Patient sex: F
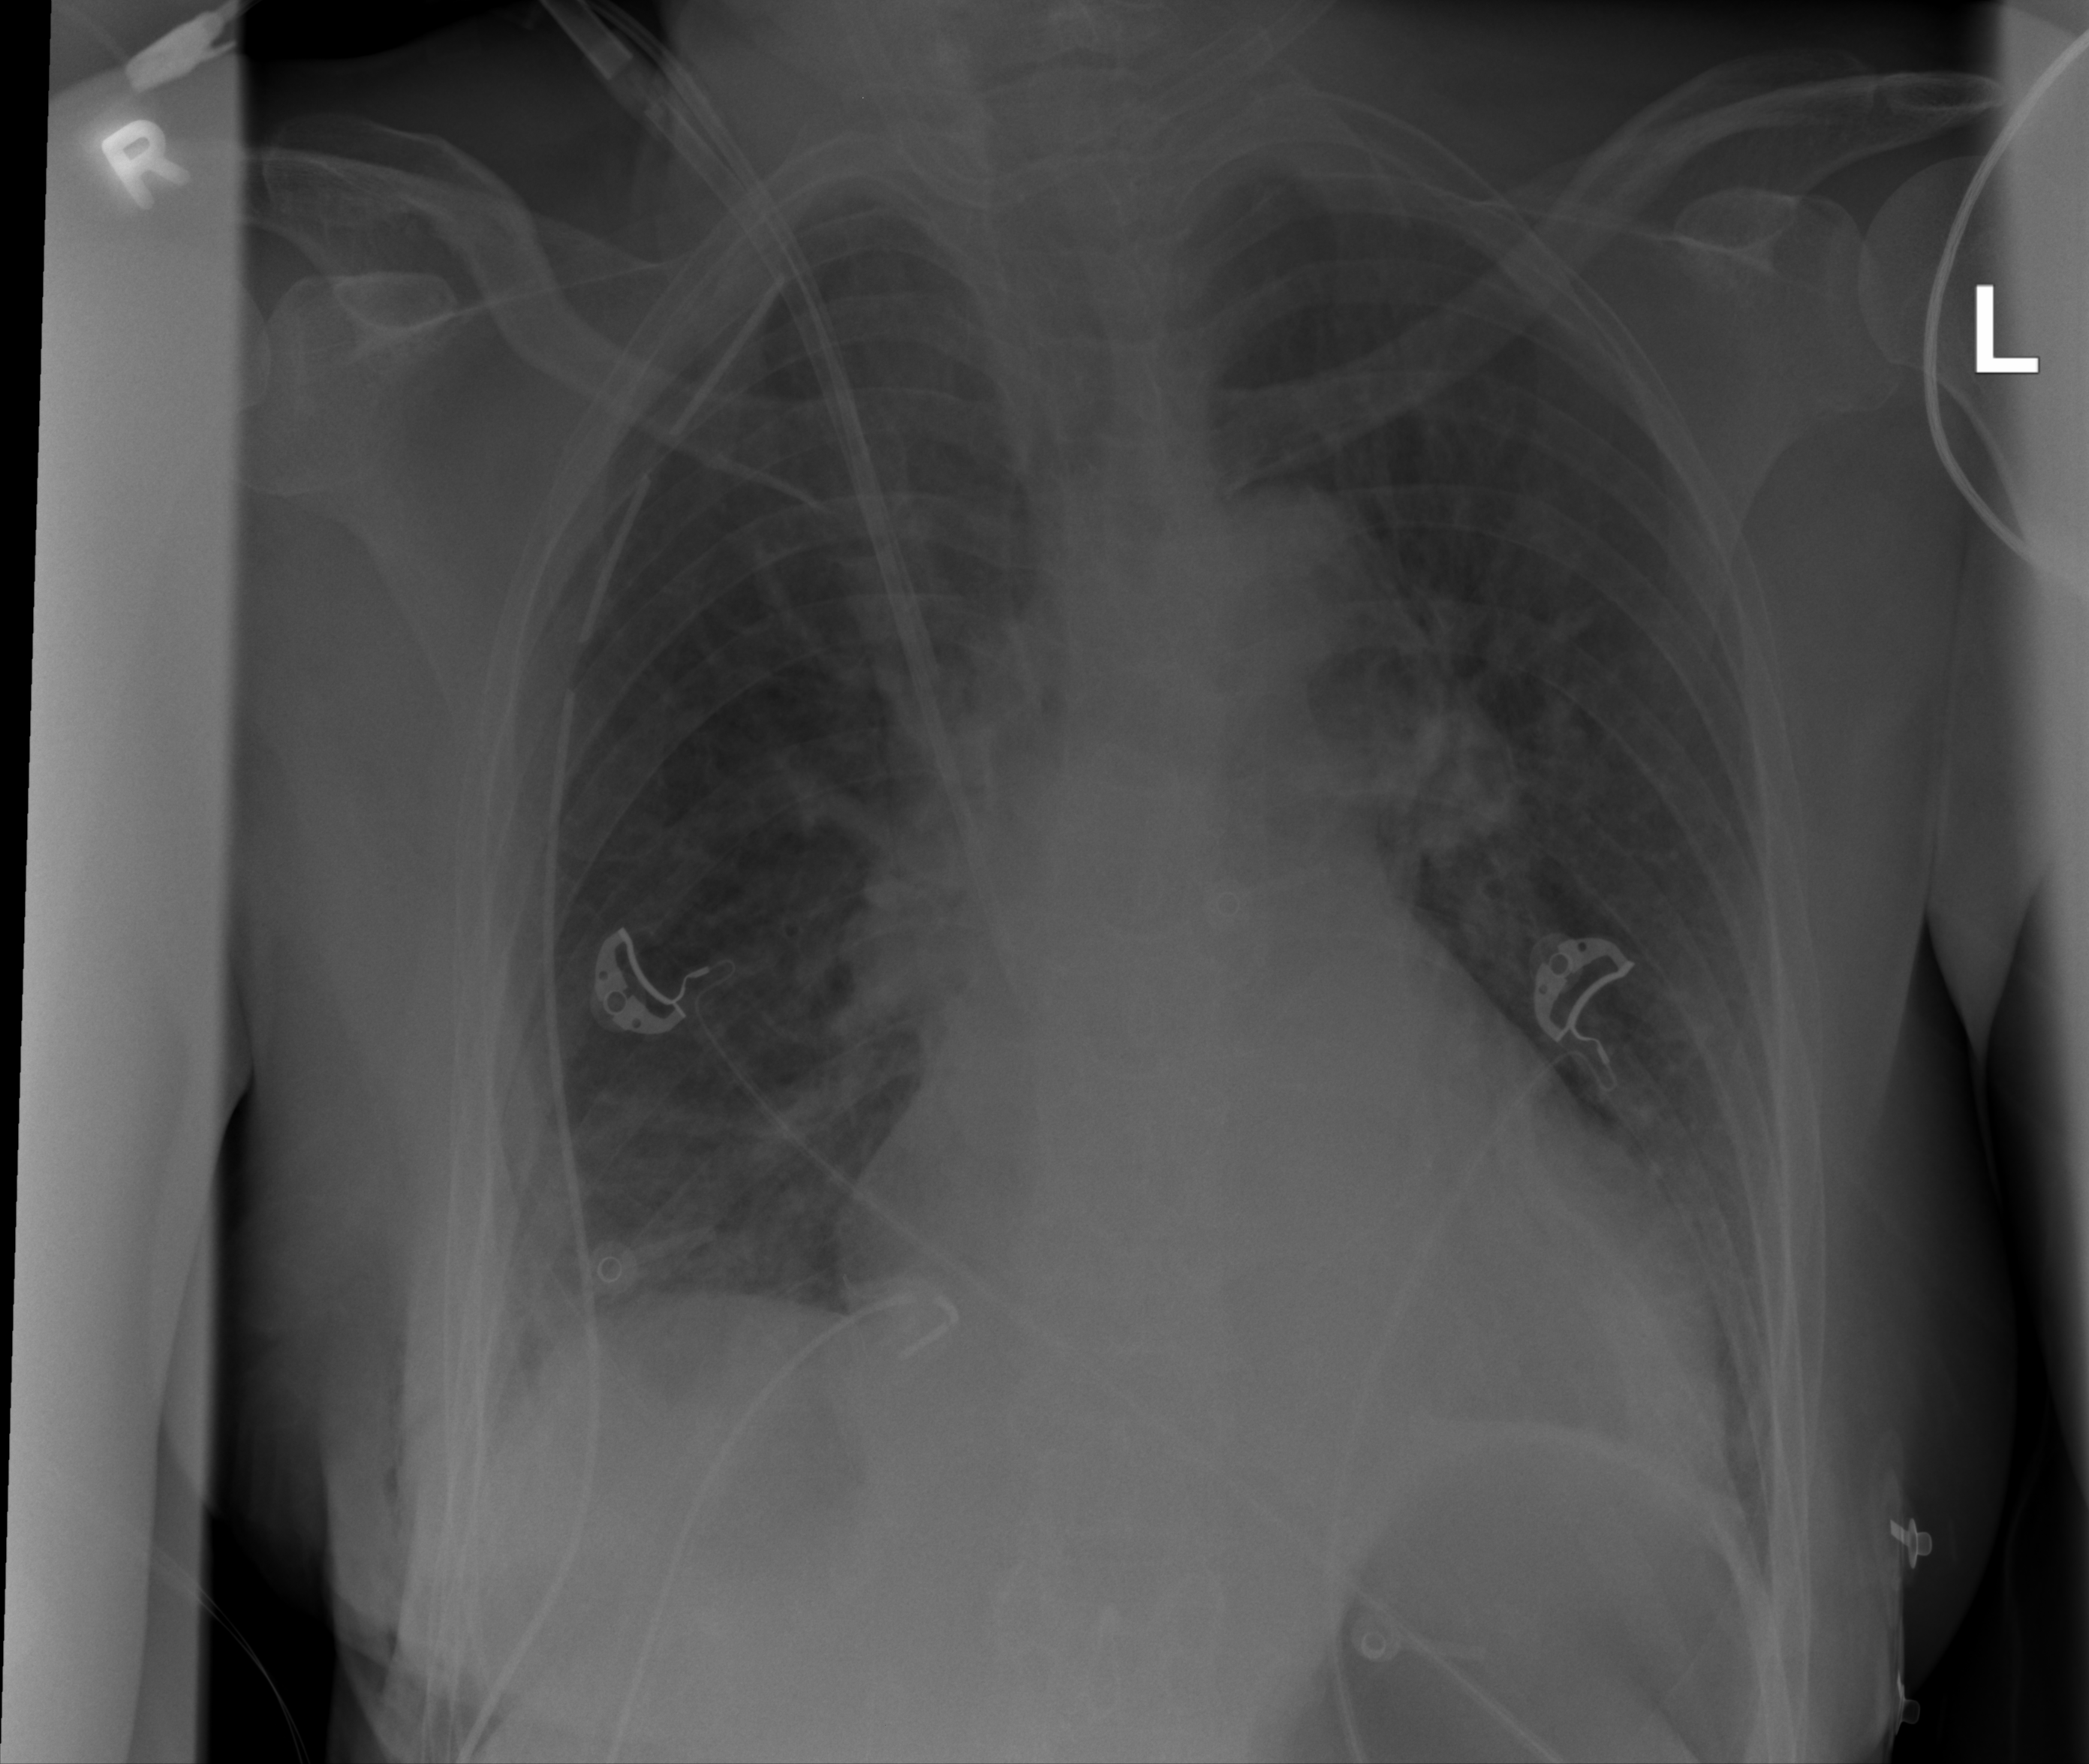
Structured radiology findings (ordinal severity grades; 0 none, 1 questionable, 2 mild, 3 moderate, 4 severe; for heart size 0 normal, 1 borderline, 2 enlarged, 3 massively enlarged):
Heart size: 2
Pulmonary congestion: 2
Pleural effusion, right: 2
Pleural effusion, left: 0
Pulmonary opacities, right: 0
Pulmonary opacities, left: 0
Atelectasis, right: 2
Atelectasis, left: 2